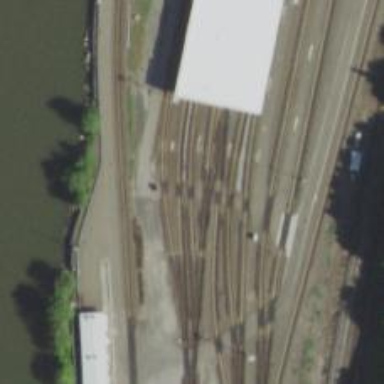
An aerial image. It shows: Electrified rail yard for railway service.